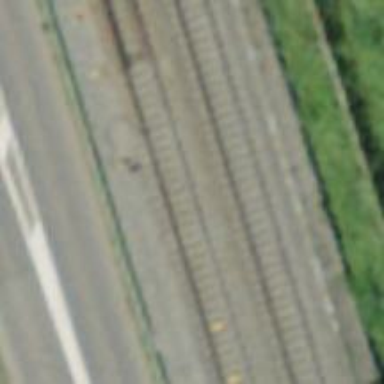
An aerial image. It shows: Railway switch.